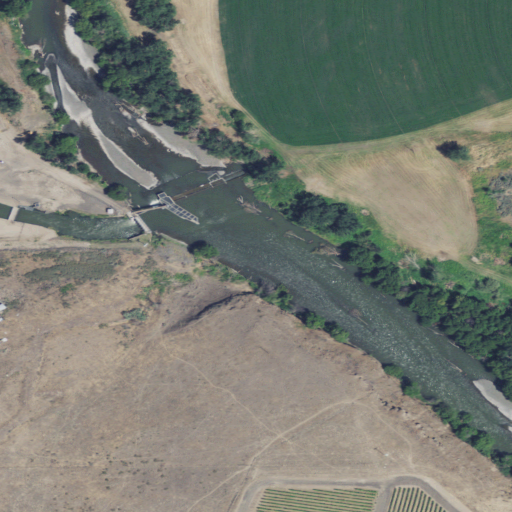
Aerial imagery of valley in Oregon named Alkali Canyon containing cultivated crops, open water, grassland, shrub, open development, herbaceous wetlands, and barren land